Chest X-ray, AP view. Patient: 26 years old, sex F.
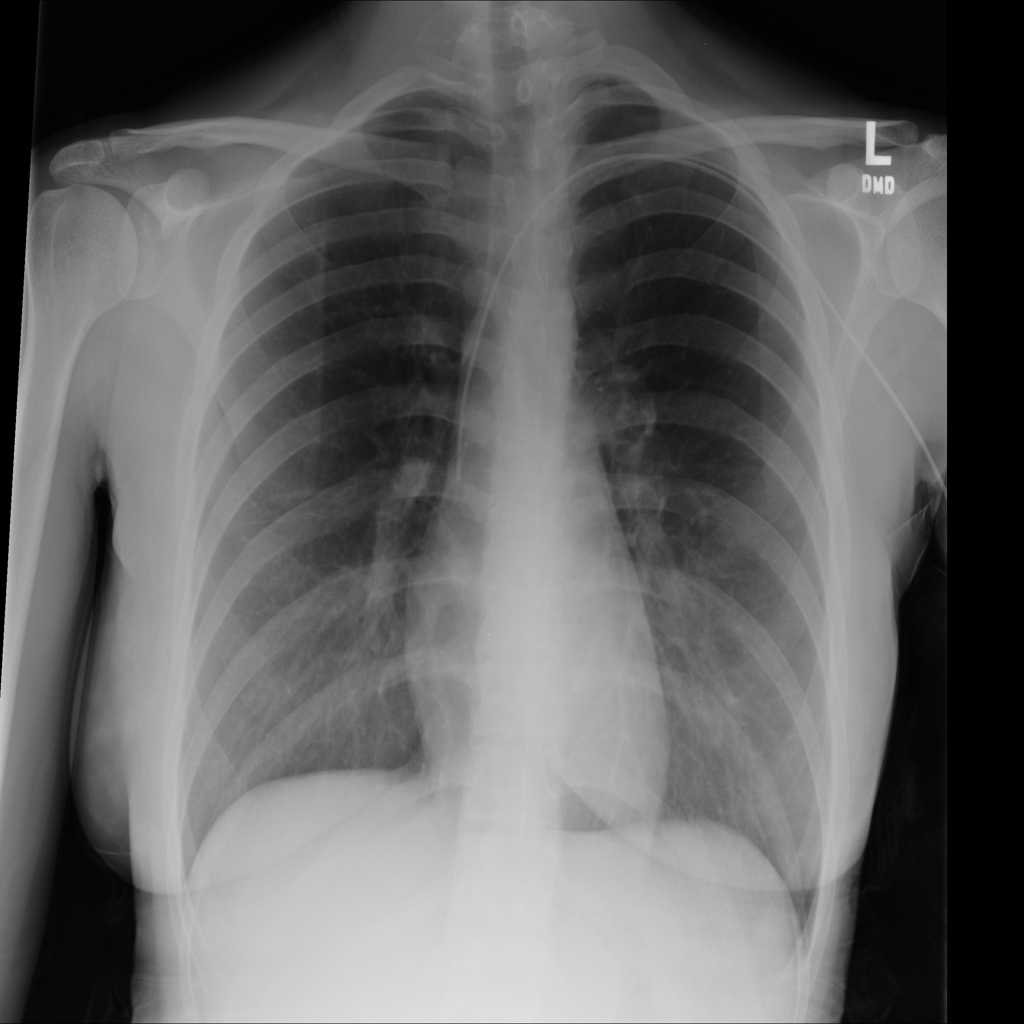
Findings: No Finding